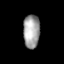
Tissue: skin
Cell type: Others
Senescence score: 0.7489
Nuclear area (px): 544
Mean DAPI intensity: 160.965